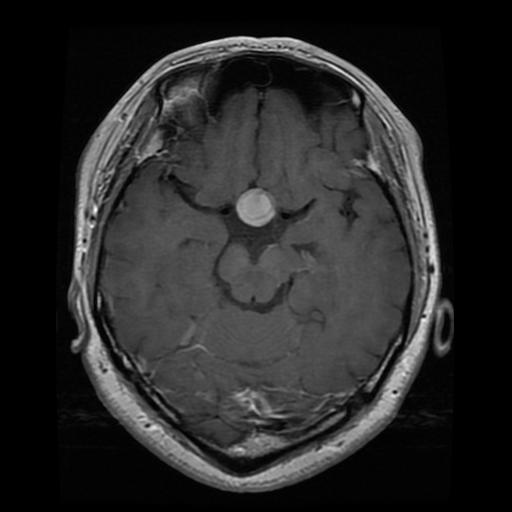
Label: pituitary